Field crop: maize
Growth stage: 2
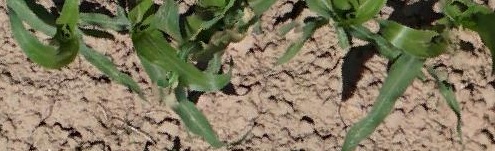
Species: maize